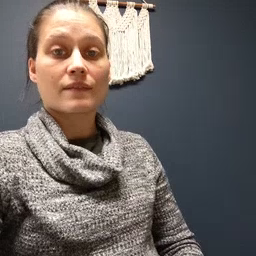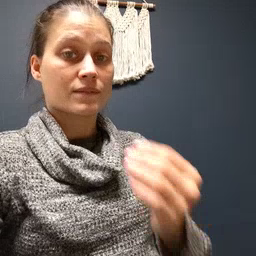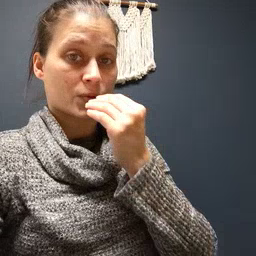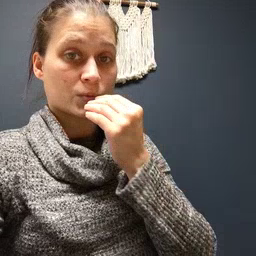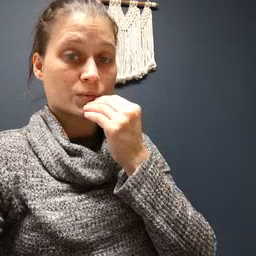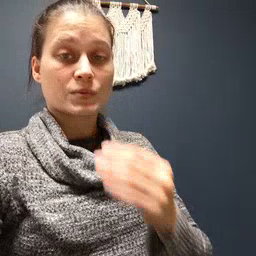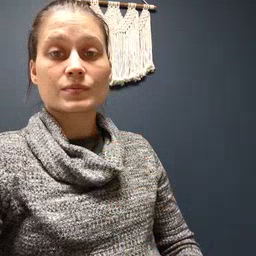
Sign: food